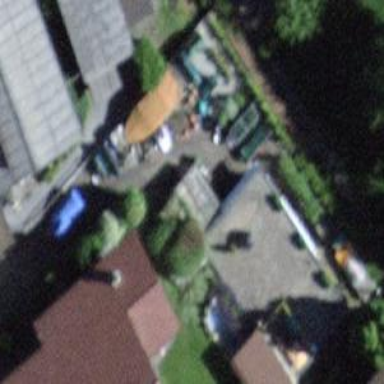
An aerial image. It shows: Garage.